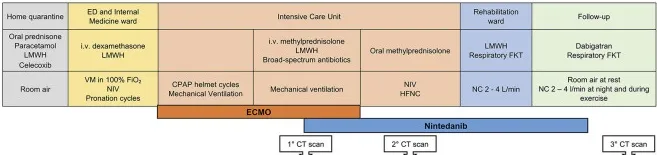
Disease course and patient management over time in three patients (A-C). ED, Emergency Department; LMWH, low-molecular weight heparin; i. V. , intravenous; VM, Venturi mask; FiO2, fractional inspired oxygen; NIV, non-invasive ventilation; CPAP, continuous positive airway pressure; HFNC, high-flow nasal cannulae; FKT, physiokinesitherapy; NC, nasal cannulae; CT, computed tomography; ECMO, extra-corporeal membrane-oxygenation.
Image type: chart (chart)